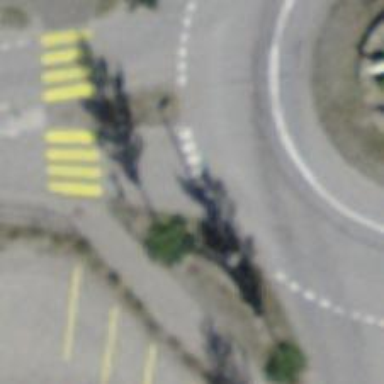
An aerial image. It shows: Road with "give way" sign.